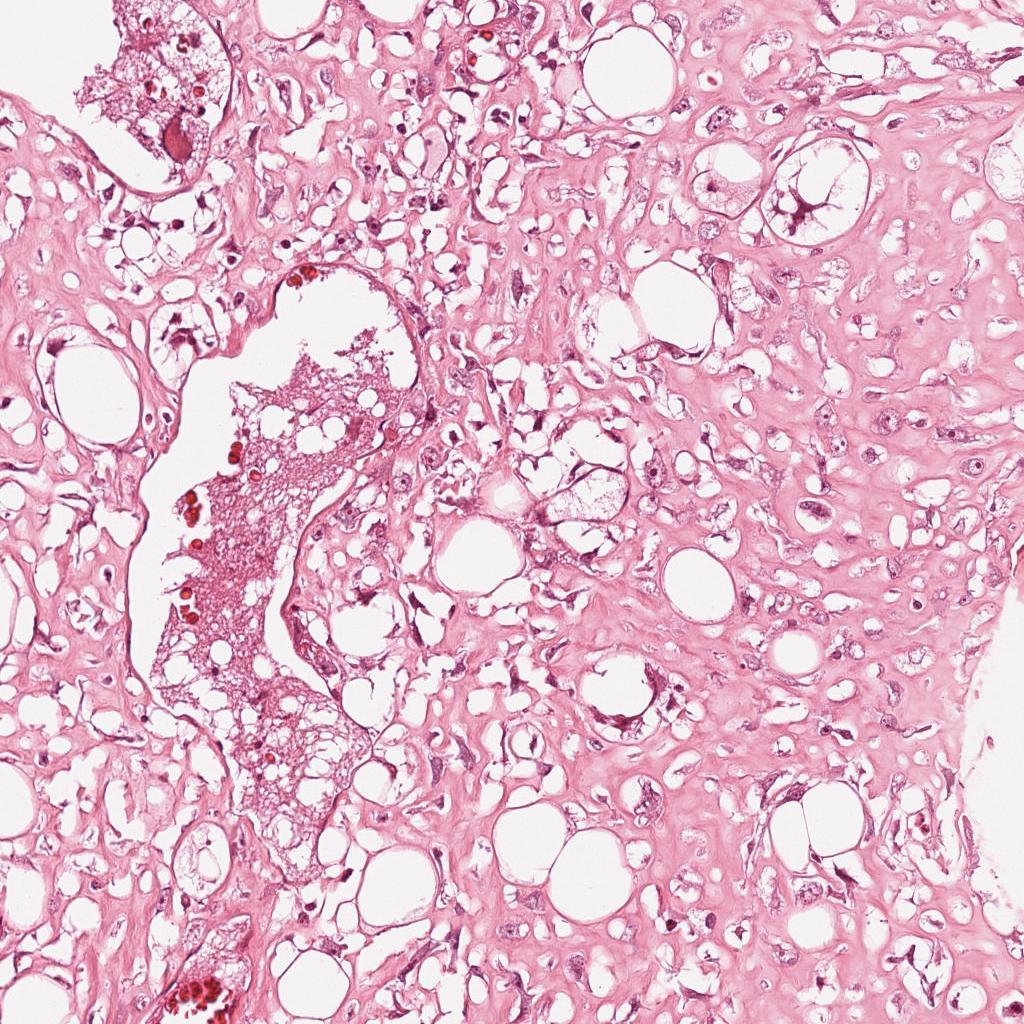
Label: Viable